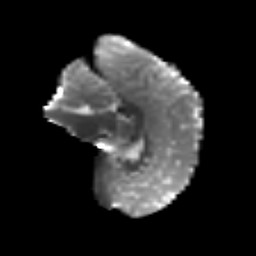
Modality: T2w
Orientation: sagittal
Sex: male
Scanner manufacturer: siemens
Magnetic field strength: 3 T
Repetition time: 5 s
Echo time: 0.071 s